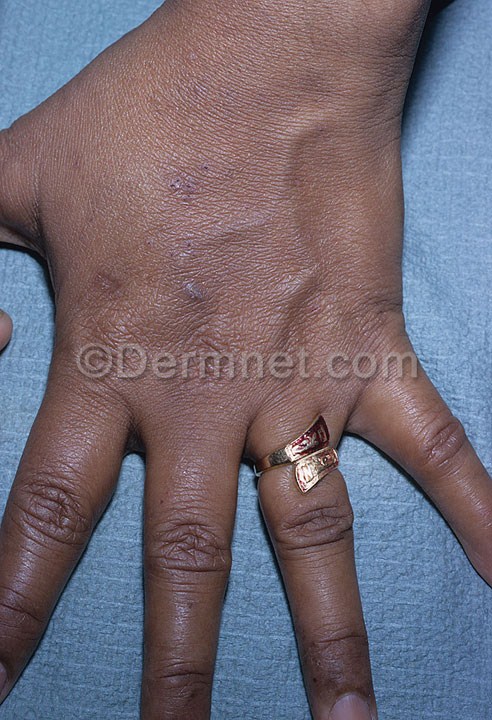
Disease: Eczema Photos